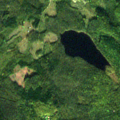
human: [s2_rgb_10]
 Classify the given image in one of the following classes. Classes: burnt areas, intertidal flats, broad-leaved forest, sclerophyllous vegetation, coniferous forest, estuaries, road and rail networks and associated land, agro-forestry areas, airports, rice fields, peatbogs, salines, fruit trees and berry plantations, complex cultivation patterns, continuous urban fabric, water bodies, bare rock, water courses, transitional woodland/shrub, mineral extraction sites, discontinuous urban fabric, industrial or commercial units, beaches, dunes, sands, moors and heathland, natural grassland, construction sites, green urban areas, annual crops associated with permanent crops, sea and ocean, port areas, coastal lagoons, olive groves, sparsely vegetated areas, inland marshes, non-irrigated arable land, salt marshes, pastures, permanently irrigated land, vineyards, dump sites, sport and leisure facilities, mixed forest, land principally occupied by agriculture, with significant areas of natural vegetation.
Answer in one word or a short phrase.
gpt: coniferous forest, mixed forest